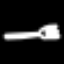
Label: fork